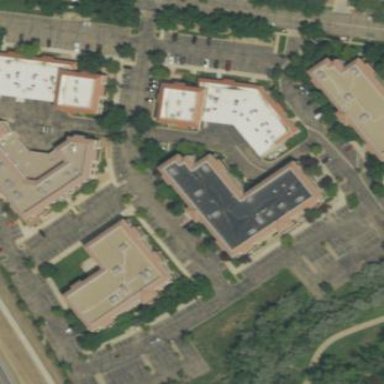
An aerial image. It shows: Office building.